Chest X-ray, PA view. Patient: 18 years old, sex F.
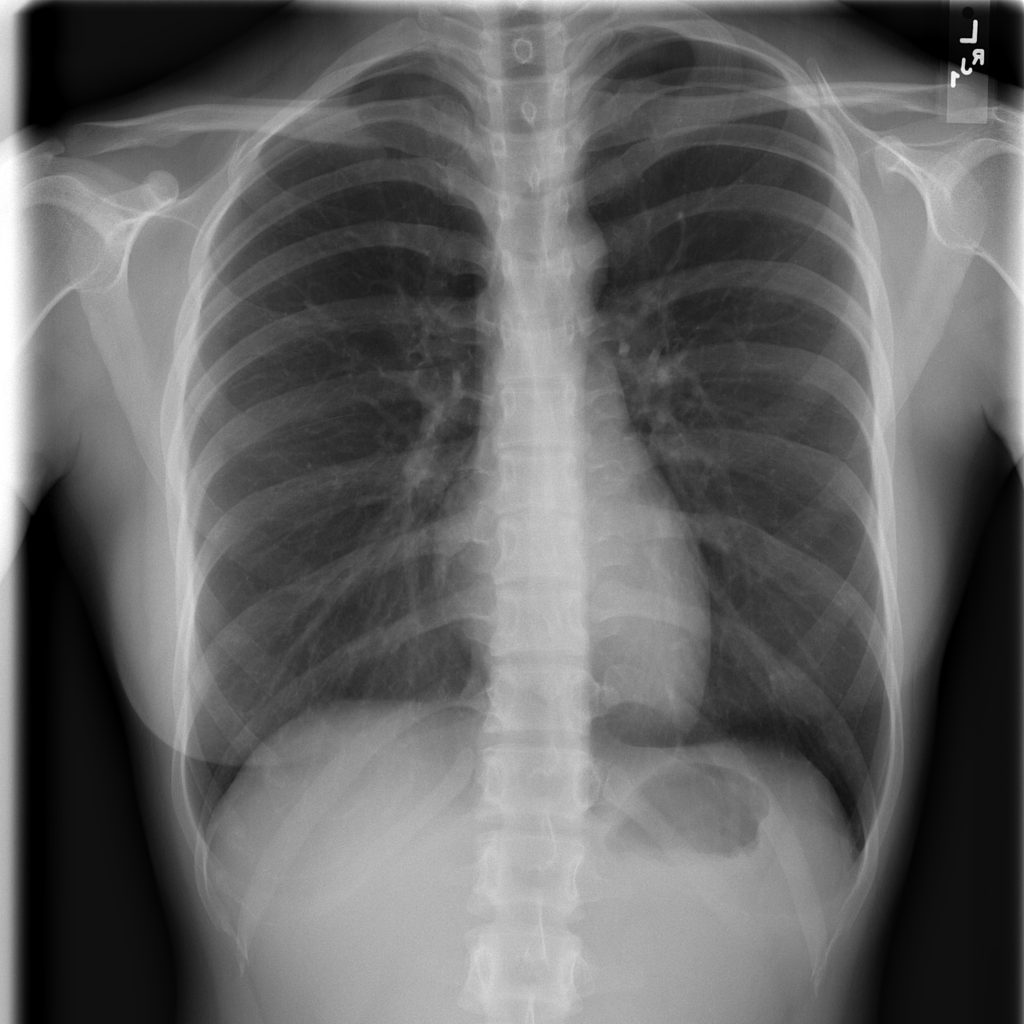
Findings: No Finding